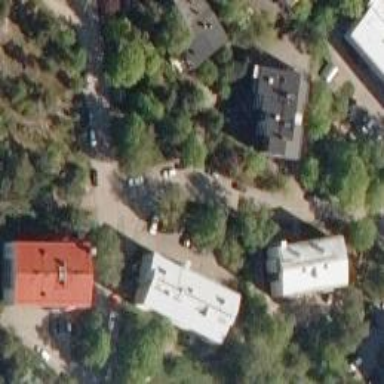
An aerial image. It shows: Residential road with sidewalk on the left side.